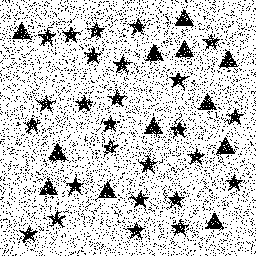
Squares: 0
Triangles: 12
Stars: 26
Total shapes: 38